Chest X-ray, AP view. Patient: 58 years old, sex M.
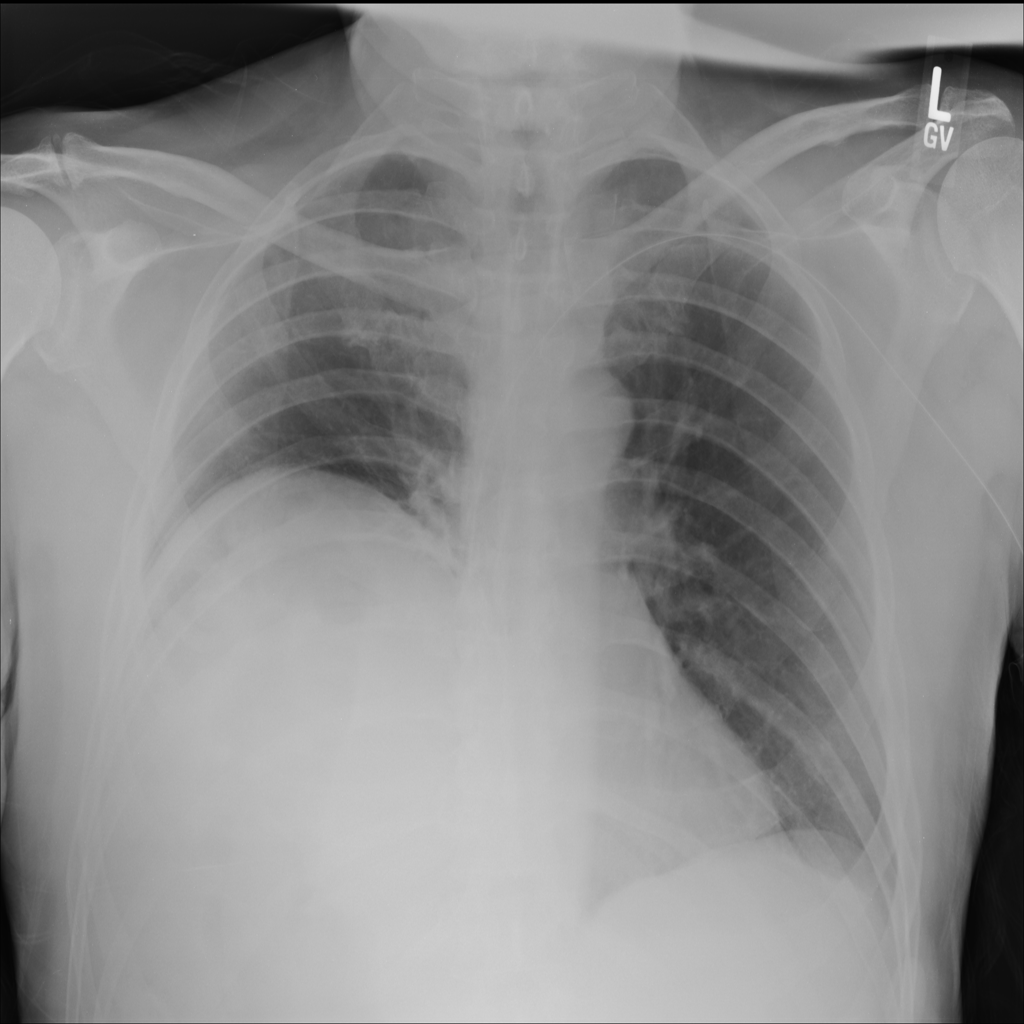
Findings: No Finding